Question: One of our internal applications (written in ) has a special error box appearing if javascript is disabled in the browser (using <URL>, similar to the one on stackoverflow:

I'm trying to write an automated test for it, but having difficulties.
We are using 'protractor', but I'm pretty sure this is not about it. Here is the protractor configuration file:
'''
'use strict';
var helper = require('./helper.js');
exports.config = {
seleniumAddress: 'http://localhost:4444/wd/hub',
baseUrl: 'http://localhost:9001',
capabilities: helper.getFirefoxProfile(),
framework: 'jasmine',
allScriptsTimeout: 20000,
jasmineNodeOpts: {
showColors: true,
isVerbose: true,
includeStackTrace: true
}
};
'''
where 'helper.js' is:
'''
var q = require('q');
var FirefoxProfile = require('firefox-profile');
exports.getFirefoxProfile = function() {
var deferred = q.defer();
var firefoxProfile = new FirefoxProfile();
firefoxProfile.setPreference("javascript.enabled", false);
firefoxProfile.encoded(function(encodedProfile) {
var capabilities = {
'browserName': 'firefox',
'firefox_profile' : encodedProfile,
'specs': [
'*.spec.js'
]
};
deferred.resolve(capabilities);
});
return deferred.promise;
};
'''
As you see, we are setting 'javascript.enabled' firefox preference to 'false' which has been proven to work if you manually open up 'about:config' in firefox, change it to 'false' - you would see the contents of 'noscript' section.
But, when I run the tests, I am getting the following error:
> Exception thrown org.openqa.selenium.WebDriverException: waiting for
evaluate.js load failed
Here is the <URL>.
FYI, selenium '2.44.0' and firefox '33.1.1' are used.
As far as I understand (with the help of several points raised <URL>, . Is it true? If yes, what are my options or workarounds?
---
Notes:
- in case of chrome, in the past it was possible to disable javascript via <URL>- this leads to a workaround number 0 - downgrade chrome to an old version which supported the command-line flag - this would be a not-tested plan B- setting 'javascript.enabled=false' firefox preference works with :'''
from selenium import webdriver
profile = webdriver.FirefoxProfile()
profile.set_preference('javascript.enabled', False)
driver = webdriver.Firefox(firefox_profile=profile)
driver.get('https://my_internal_url.com')
# no errors and I can assert the error is present
'''
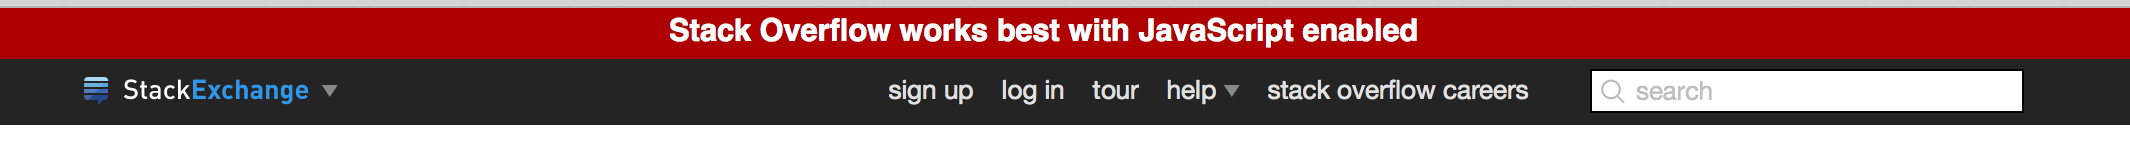
Answer: Here is what actually happened.
As it turns out, after exploring the source code of 'protractor' and selenium js webdriver, the key problem is not in the js webdriver or 'protractor', it was in the way my test was written.
There is a setting called <URL> which by default is 'false':
'''
/**
* If true, Protractor will not attempt to synchronize with the page before
* performing actions. This can be harmful because Protractor will not wait
* until $timeouts and $http calls have been processed, which can cause
* tests to become flaky. This should be used only when necessary, such as
* when a page continuously polls an API using $timeout.
*
* @type {boolean}
*/
this.ignoreSynchronization = false;
'''
And I was not setting it to 'true' which made 'protractor' to try synchronizing with the page and execute client side scripts, which <URL> is responsible for.
The solution was so simple I could not imagine - just setting 'ignoreSynchronization' to 'true' solved the problem:
'''
'use strict';
require('jasmine-expect');
describe('Disabled Javascript', function () {
beforeEach(function () {
browser.ignoreSynchronization = true;
browser.get('index.html');
});
it('should show disabled js', function () {
var element = browser.findElement(by.tagName('noscript'));
expect(element.getText()).toEqual('Please enable Javascript and try again.');
});
});
'''
Hope this would help somebody in the future.